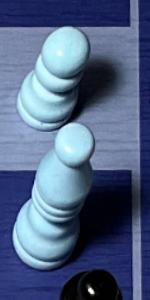
Label: Bishop_White